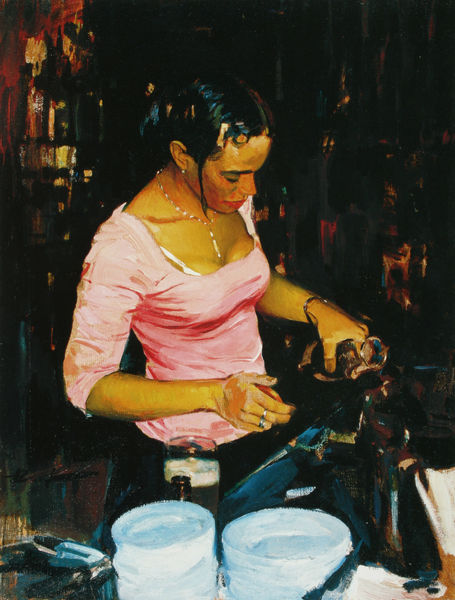
Titel: Kellnerin in Rosa
Künstler: Alexander Kotchetow
Standort: USA
Institution: Sammlung Werner Gerstenberg
Schlagwörter: dunkel, gelb, mädchen, bar, braun, bunt, frau, getränk, glas, haar, licht, schwarz, tisch, party, barkeeper, flasche, flaschen, getränke, gläser, kneipe, tresen, trinken, bluse, teller, realismus, dekollete, rosa, genre, kanne, kette, wein, ring, foto, fotografie, pink, fotorealismus, schwarze, gefäß, ringe, restaurant, hässlich, bier, karaffe, kellnerin, armreif, erleuchtet, kochen, herd, schank, bardame, abwasch, ausschank, einschenken, eder, t-shirt, ausschenken, decolletee, falschen, farige, leipziger schule, neorealismus, schwarzee, tellerstapel